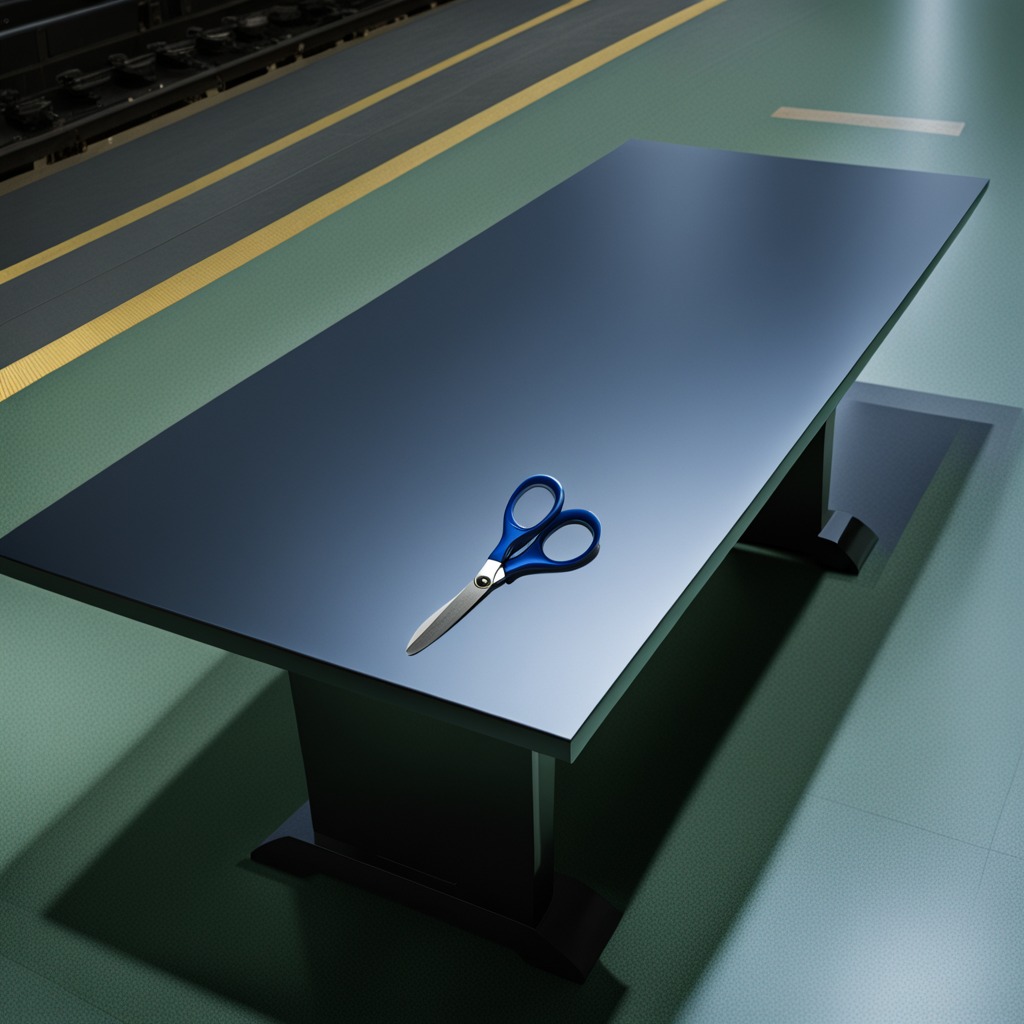
A scissor lying on a clean empty table in a railway signal maintenance room lit by harsh overhead fluorescents photorealistic surface textures crisp shadows high dynamic range